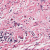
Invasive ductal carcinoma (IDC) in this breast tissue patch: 0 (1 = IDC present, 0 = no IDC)